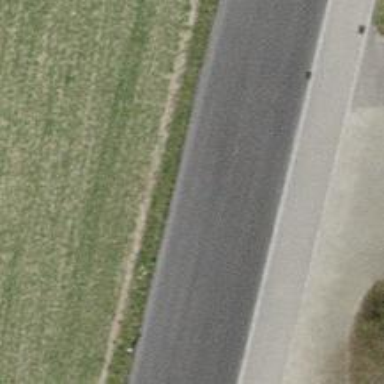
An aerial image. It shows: Tertiary road with asphalt surface.